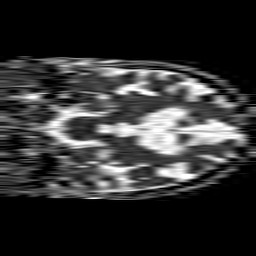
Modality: ADC
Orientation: coronal
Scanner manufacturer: philips
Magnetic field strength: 1.5 T
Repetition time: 4.6 s
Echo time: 0.08941 s